Field crop: maize
Growth stage: 2
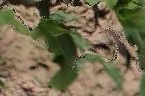
Species: maize